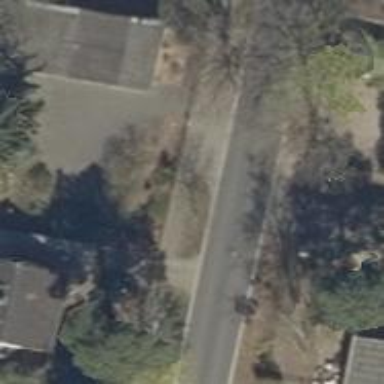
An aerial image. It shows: Smooth asphalt road in residential area.